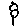
Label: flower